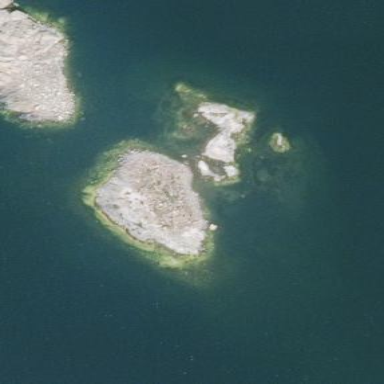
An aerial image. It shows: Islet along the natural coastline.